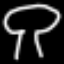
Label: mushroom